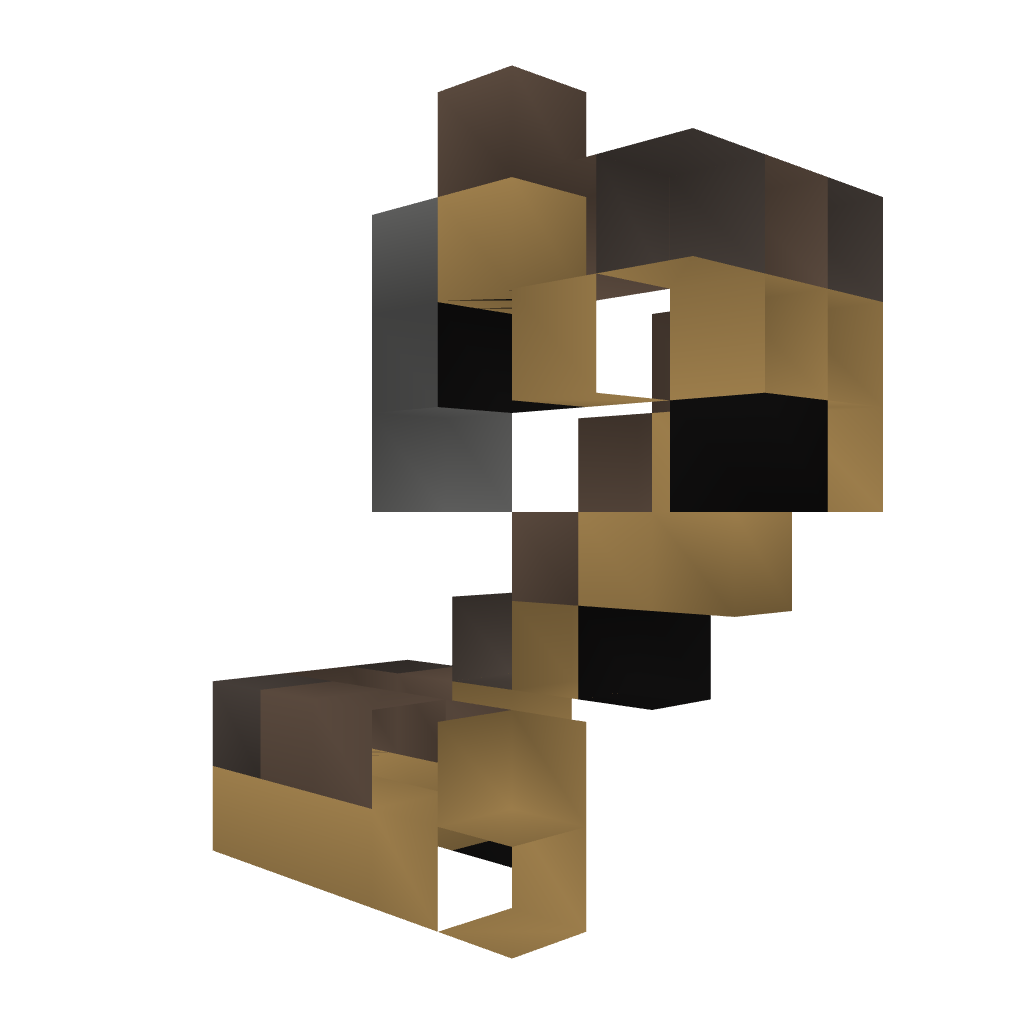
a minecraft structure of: small command block clock